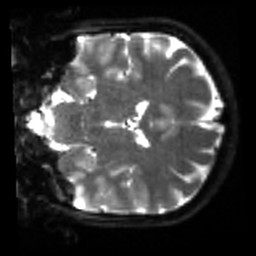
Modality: sbref
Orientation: coronal
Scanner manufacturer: siemens
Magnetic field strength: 3 T
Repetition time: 4 s
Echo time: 0.0594 s